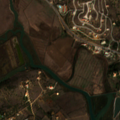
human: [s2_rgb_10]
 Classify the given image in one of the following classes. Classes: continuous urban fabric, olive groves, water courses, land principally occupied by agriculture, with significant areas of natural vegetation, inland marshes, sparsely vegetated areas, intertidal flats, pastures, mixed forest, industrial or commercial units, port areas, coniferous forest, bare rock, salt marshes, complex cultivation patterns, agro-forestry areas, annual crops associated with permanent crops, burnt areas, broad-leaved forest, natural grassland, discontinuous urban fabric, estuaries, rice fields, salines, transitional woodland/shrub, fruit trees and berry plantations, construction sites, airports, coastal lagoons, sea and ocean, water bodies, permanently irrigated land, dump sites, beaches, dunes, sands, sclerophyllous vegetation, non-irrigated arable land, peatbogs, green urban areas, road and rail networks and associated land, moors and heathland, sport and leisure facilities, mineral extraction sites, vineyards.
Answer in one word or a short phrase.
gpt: discontinuous urban fabric, non-irrigated arable land, permanently irrigated land, annual crops associated with permanent crops, complex cultivation patterns, salt marshes, salines